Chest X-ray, AP view. Patient: 56 years old, sex F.
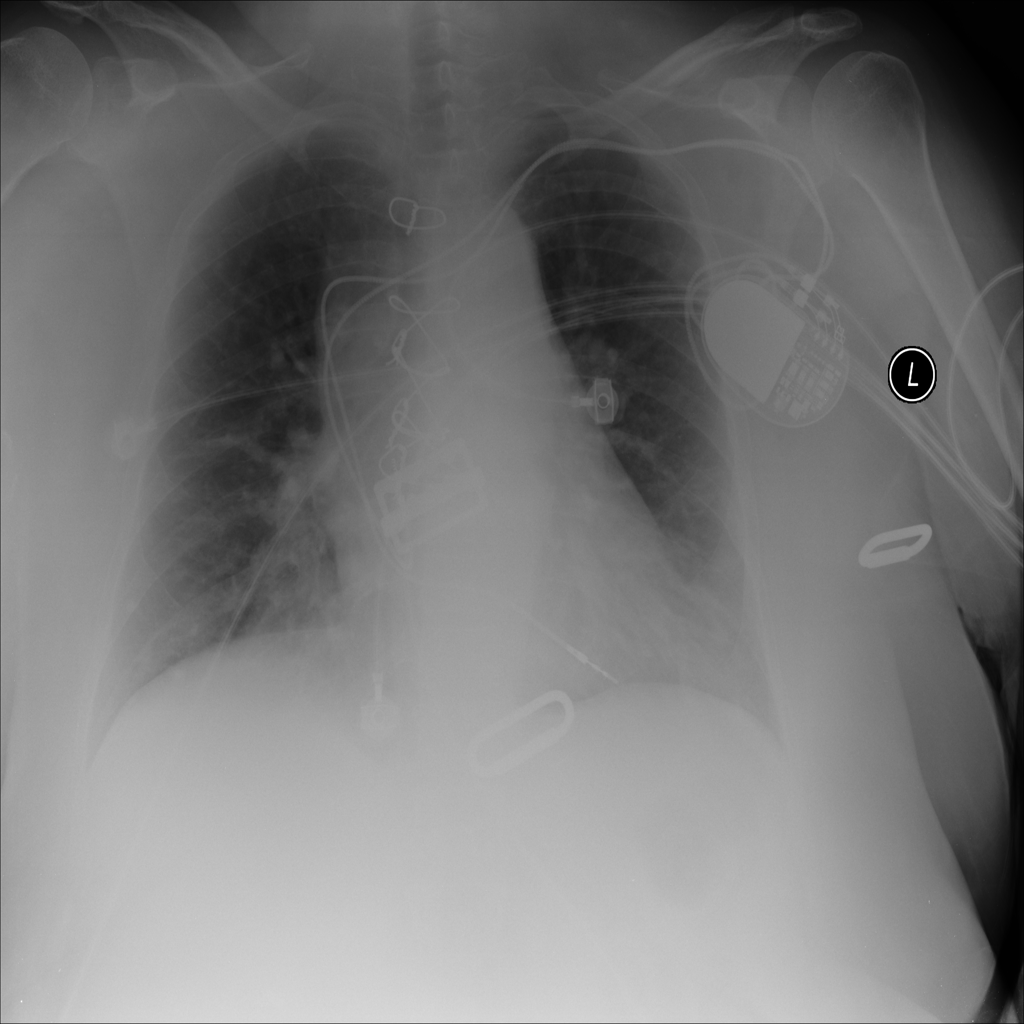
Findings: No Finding